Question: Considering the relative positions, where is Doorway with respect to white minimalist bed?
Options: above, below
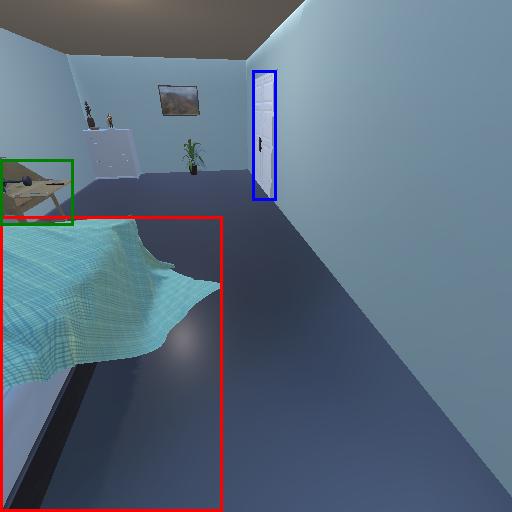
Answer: above